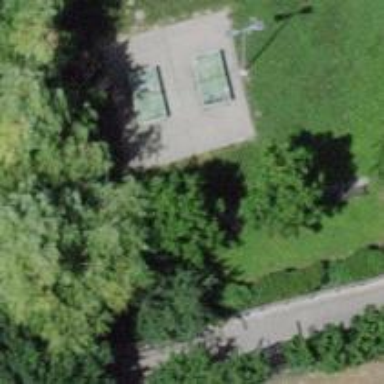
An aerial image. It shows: Table tennis table in leisure land area.